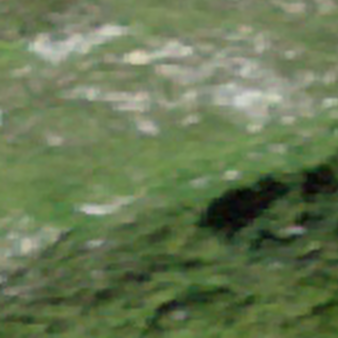
Label: other